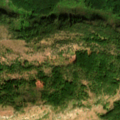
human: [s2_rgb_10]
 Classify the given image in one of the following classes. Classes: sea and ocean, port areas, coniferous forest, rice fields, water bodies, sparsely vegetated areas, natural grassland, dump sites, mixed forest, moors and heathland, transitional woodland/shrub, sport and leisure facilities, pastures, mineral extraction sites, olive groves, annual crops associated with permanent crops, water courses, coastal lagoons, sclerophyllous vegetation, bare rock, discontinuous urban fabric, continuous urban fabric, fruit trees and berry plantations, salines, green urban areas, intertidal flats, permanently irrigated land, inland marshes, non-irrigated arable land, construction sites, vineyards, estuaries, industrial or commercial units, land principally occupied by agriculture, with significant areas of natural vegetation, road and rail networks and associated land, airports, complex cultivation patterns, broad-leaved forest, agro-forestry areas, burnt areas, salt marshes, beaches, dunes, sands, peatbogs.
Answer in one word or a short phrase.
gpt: broad-leaved forest, natural grassland, transitional woodland/shrub